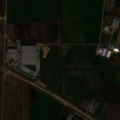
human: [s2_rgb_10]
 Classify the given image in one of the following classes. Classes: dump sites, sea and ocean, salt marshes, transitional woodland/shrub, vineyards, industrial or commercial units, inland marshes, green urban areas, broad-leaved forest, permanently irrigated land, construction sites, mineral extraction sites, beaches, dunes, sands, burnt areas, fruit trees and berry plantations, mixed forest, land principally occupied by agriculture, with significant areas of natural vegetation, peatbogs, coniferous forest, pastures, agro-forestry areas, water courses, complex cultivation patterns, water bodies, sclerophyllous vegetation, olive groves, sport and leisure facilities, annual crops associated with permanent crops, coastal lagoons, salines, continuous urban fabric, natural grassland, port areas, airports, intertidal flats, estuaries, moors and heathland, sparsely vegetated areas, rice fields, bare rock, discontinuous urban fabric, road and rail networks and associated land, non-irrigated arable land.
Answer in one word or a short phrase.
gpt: industrial or commercial units, non-irrigated arable land, pastures, complex cultivation patterns